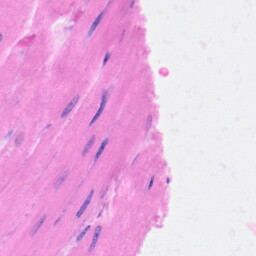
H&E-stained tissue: Heart